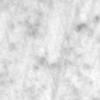
Label: no_change